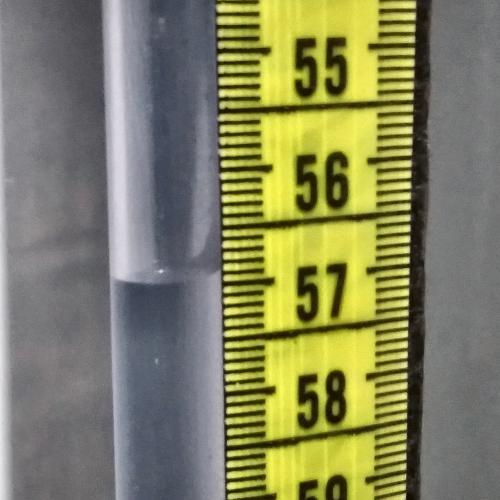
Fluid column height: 57.0 cm